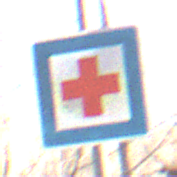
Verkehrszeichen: ErsteHilfe
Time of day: MorningAfternoon
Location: Outdoor (Nature)
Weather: Clear
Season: Winter
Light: Natural